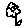
Label: flower